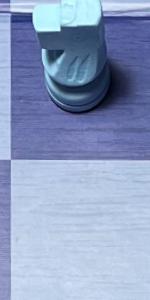
Label: Empty